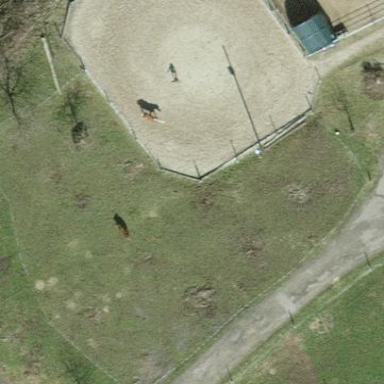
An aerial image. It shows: Equestrian pitch used for leisure and sports activities.